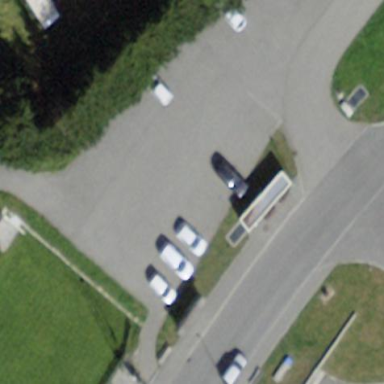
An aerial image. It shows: Parking area with surface.